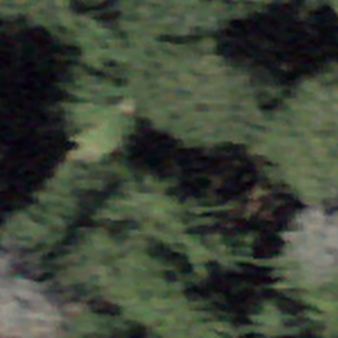
Label: other